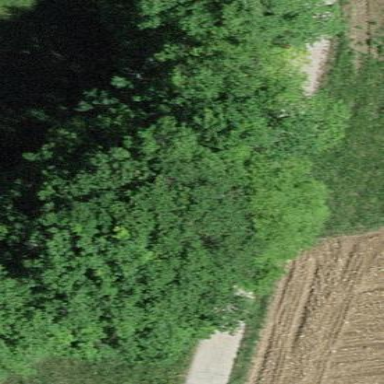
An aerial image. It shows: Forest area.